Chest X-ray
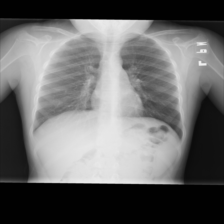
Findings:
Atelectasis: negative
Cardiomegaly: negative
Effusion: negative
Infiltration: negative
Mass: negative
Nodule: negative
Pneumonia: negative
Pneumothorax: negative
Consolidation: negative
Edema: negative
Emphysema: negative
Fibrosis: negative
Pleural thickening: negative
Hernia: negative